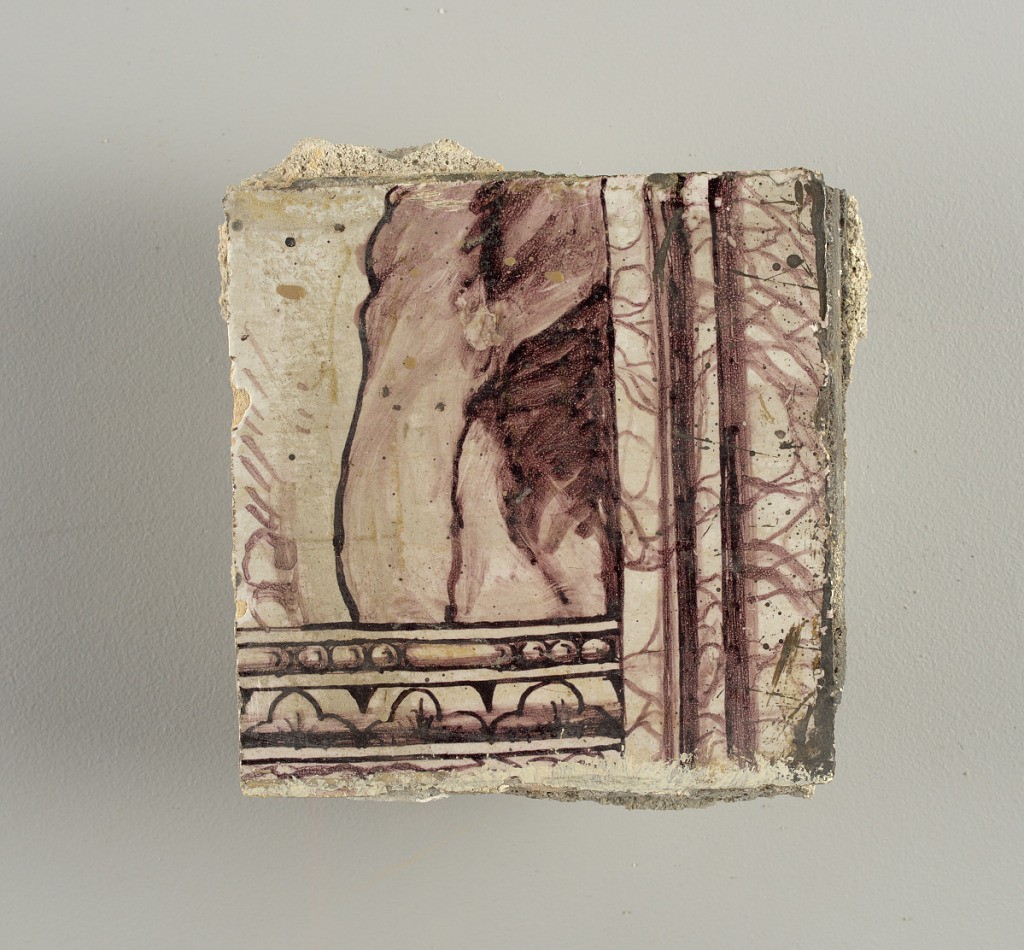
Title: Wall facing
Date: ca. 1725
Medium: tin-glazed earthenware, underglaze
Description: Two vertical rectangles, twenty-three tiles high.  A) Nine tiles wide at top; seven tiles wide at bottom.  B) Ten and one-half tiles wide.

Arabesque design of foliage.  A) with centered figure of Justice under a canopy.  B) with centered urn.